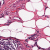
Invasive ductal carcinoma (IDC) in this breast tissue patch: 0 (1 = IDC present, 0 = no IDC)